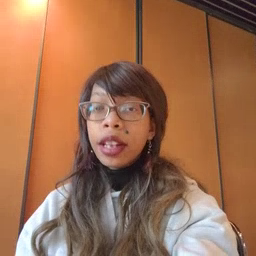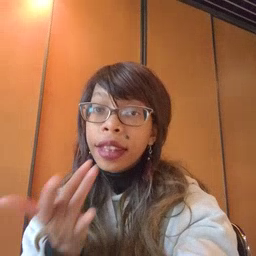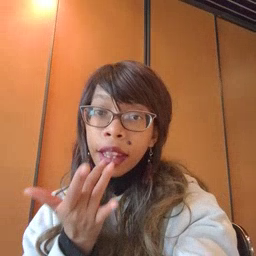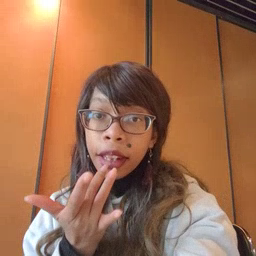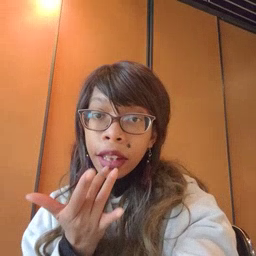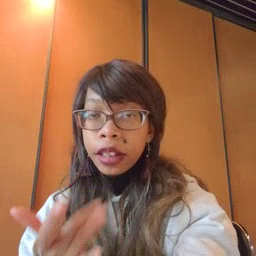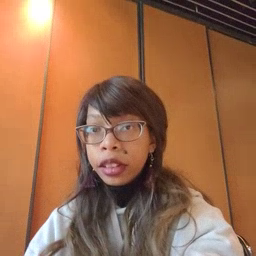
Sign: taste